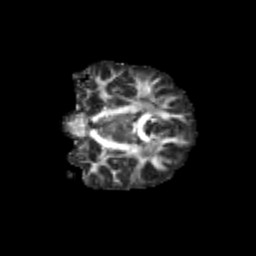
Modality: FA
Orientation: coronal
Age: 11
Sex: female
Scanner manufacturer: siemens
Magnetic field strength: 3 T
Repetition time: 3.8 s
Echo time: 0.07 s